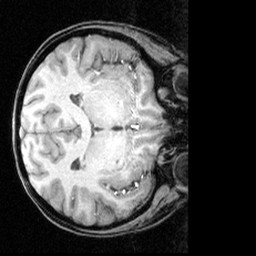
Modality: T1w
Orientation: axial
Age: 28
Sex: female